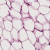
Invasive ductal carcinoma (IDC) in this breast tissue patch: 0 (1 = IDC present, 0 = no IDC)